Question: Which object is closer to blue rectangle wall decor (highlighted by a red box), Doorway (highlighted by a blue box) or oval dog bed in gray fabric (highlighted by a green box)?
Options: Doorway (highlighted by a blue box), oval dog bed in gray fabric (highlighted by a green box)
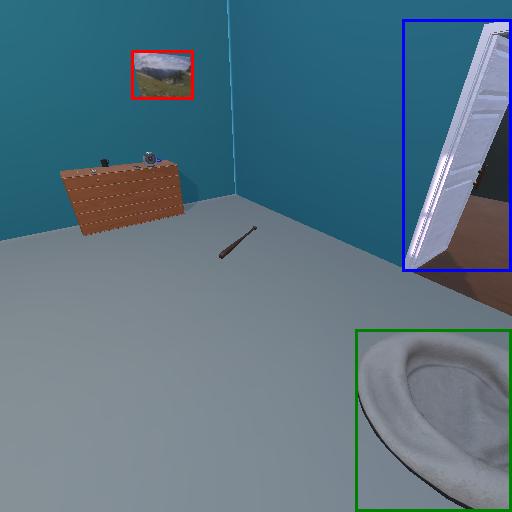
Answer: Doorway (highlighted by a blue box)